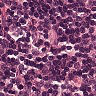
Metastatic tissue present: no